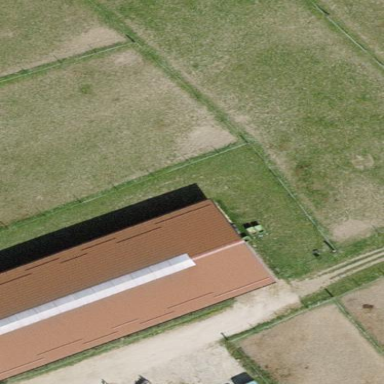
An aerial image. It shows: Stable building.